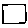
Label: square